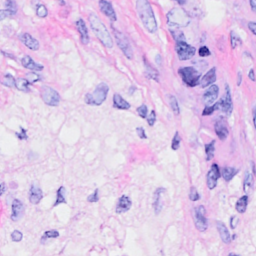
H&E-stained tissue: Breast